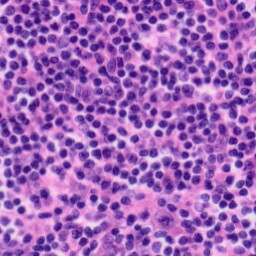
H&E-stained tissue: Tonsil